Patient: sex M, age 32
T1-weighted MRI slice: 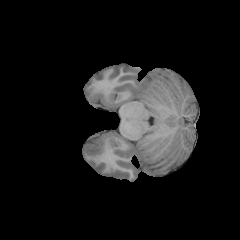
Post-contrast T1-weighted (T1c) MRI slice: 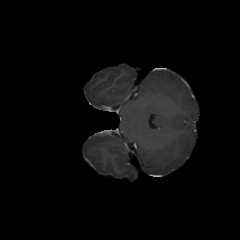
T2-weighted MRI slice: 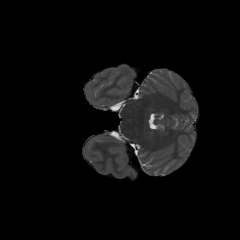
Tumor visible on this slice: no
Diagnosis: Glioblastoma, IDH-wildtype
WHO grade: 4